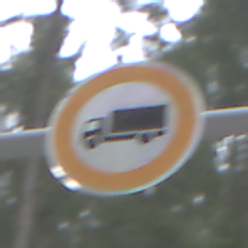
Verkehrszeichen: VerbotFuerKraftfahrzeugeUeberDreiKommaFuenfTonnen
Umgebung: Outdoor, Nature
Tageszeit: Midday
Wetter: Overcast
Licht: Natural
Jahreszeit: NotSpecified
Kontrast: LowContrast